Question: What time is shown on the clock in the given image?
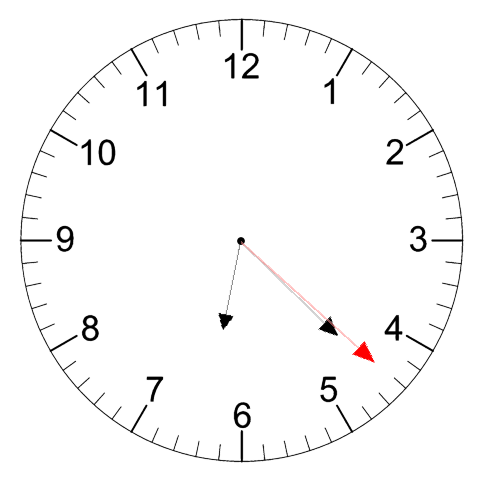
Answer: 06:22:22